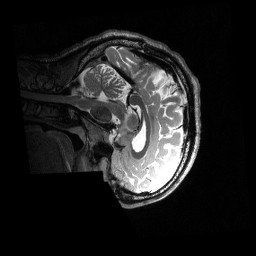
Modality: T2w
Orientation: sagittal
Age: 40
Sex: male
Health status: ill
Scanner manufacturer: siemens
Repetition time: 3.2 s